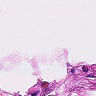
Metastatic tissue present: no